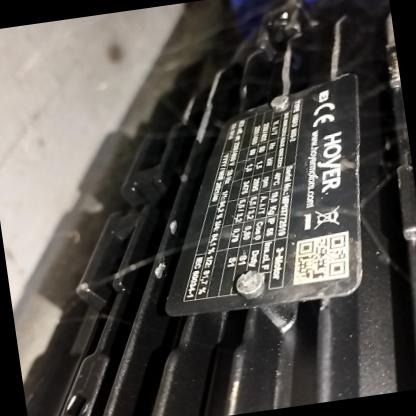
Klasa: tabliczka-znamionowa